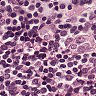
Metastatic tissue present: no